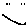
Label: smiley face